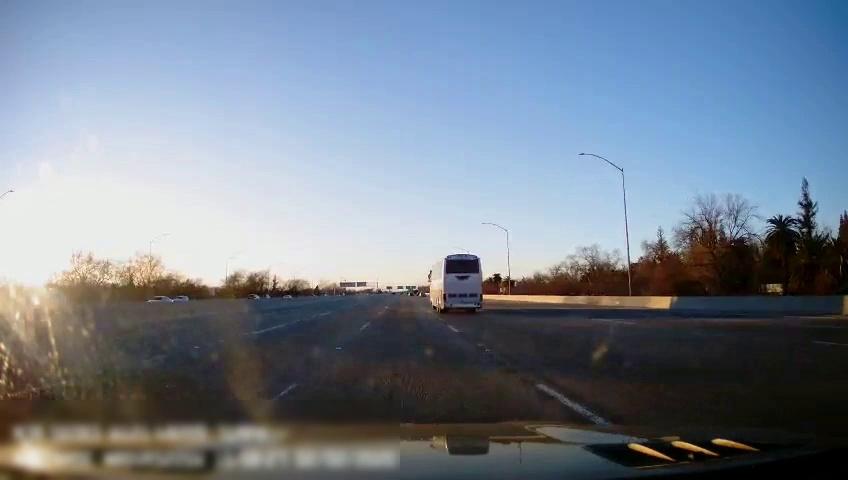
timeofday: Day
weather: Sunny
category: Drivable Space
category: Vehicles | Car
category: Vehicles | Car
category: Vehicles | Car
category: Vehicles | Bus
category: Lanes | Current Lane
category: Lanes | Current Lane
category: Lanes | Alternate Lane
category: Lanes | Alternate Lane